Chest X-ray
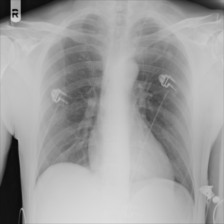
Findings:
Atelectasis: negative
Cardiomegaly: negative
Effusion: negative
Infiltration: negative
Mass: positive
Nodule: negative
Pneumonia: negative
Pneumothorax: negative
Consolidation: negative
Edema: negative
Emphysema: negative
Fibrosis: negative
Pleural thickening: negative
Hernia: negative